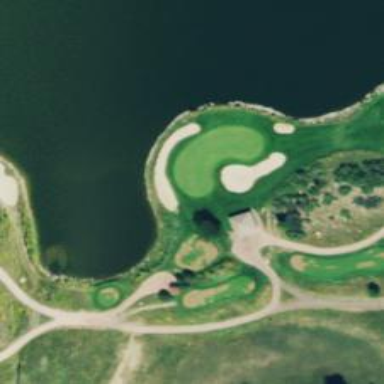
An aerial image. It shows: Golf hole.